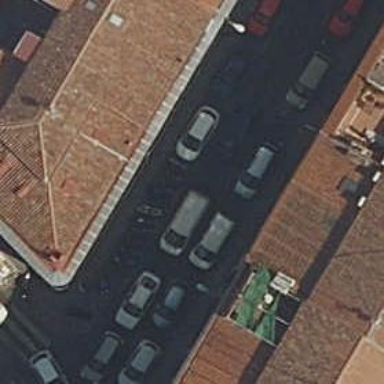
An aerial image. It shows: Motorcycle parking area.